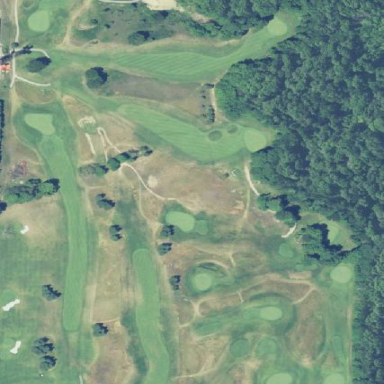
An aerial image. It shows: Golf course.